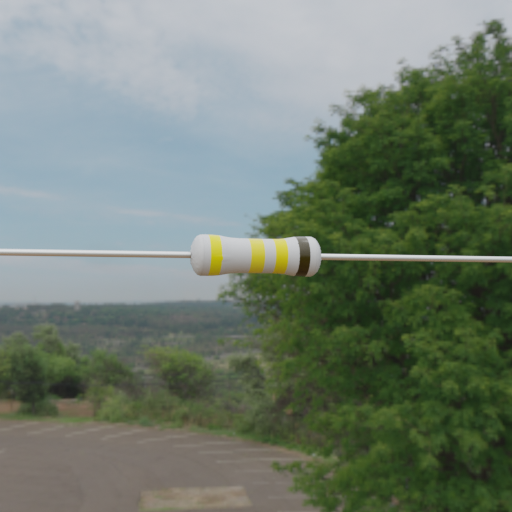
Resistor colour bands (in order): yellow, yellow, yellow, black